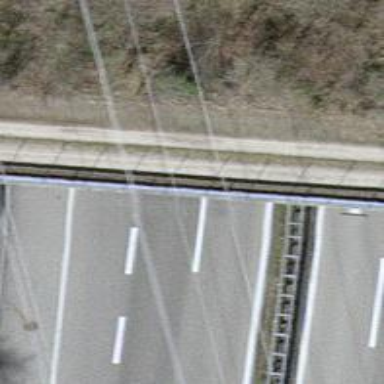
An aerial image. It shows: Asphalt motorway passing through tunnel.